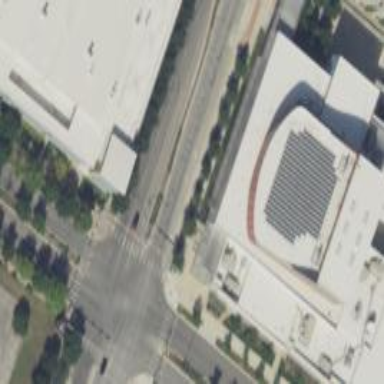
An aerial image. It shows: Theatre building.